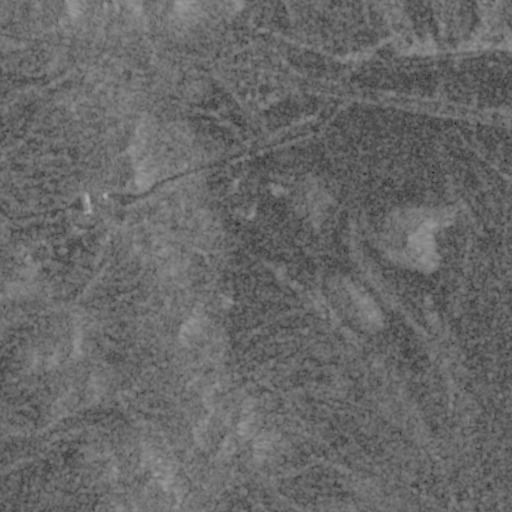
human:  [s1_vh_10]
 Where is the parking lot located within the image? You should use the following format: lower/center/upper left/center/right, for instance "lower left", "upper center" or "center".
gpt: The parking lot is located in the center left of the image.
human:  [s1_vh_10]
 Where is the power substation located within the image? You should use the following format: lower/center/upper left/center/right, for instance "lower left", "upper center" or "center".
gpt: The power substation is located in the center left of the image.
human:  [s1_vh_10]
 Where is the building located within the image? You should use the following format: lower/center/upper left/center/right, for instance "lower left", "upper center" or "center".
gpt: The building is located in the center left of the image.
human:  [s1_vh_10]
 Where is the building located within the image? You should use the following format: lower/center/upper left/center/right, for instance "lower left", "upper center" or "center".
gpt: The building is located in the center left of the image.
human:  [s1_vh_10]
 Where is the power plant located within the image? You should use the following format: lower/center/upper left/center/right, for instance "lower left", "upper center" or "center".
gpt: There is no power plant in the image.

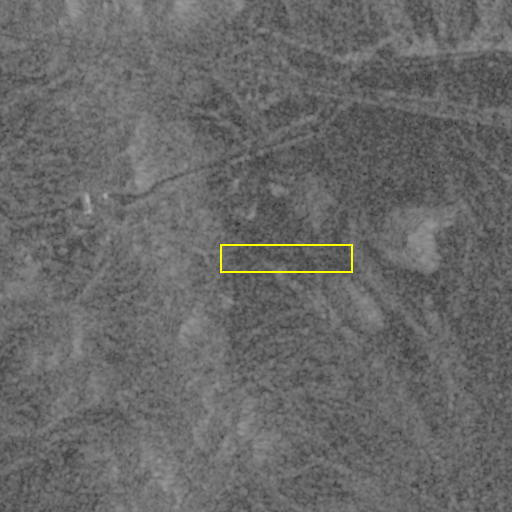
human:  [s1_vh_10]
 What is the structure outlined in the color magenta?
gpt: There is no magenta outline.
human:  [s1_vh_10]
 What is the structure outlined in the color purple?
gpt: There is no structure outlined in purple.